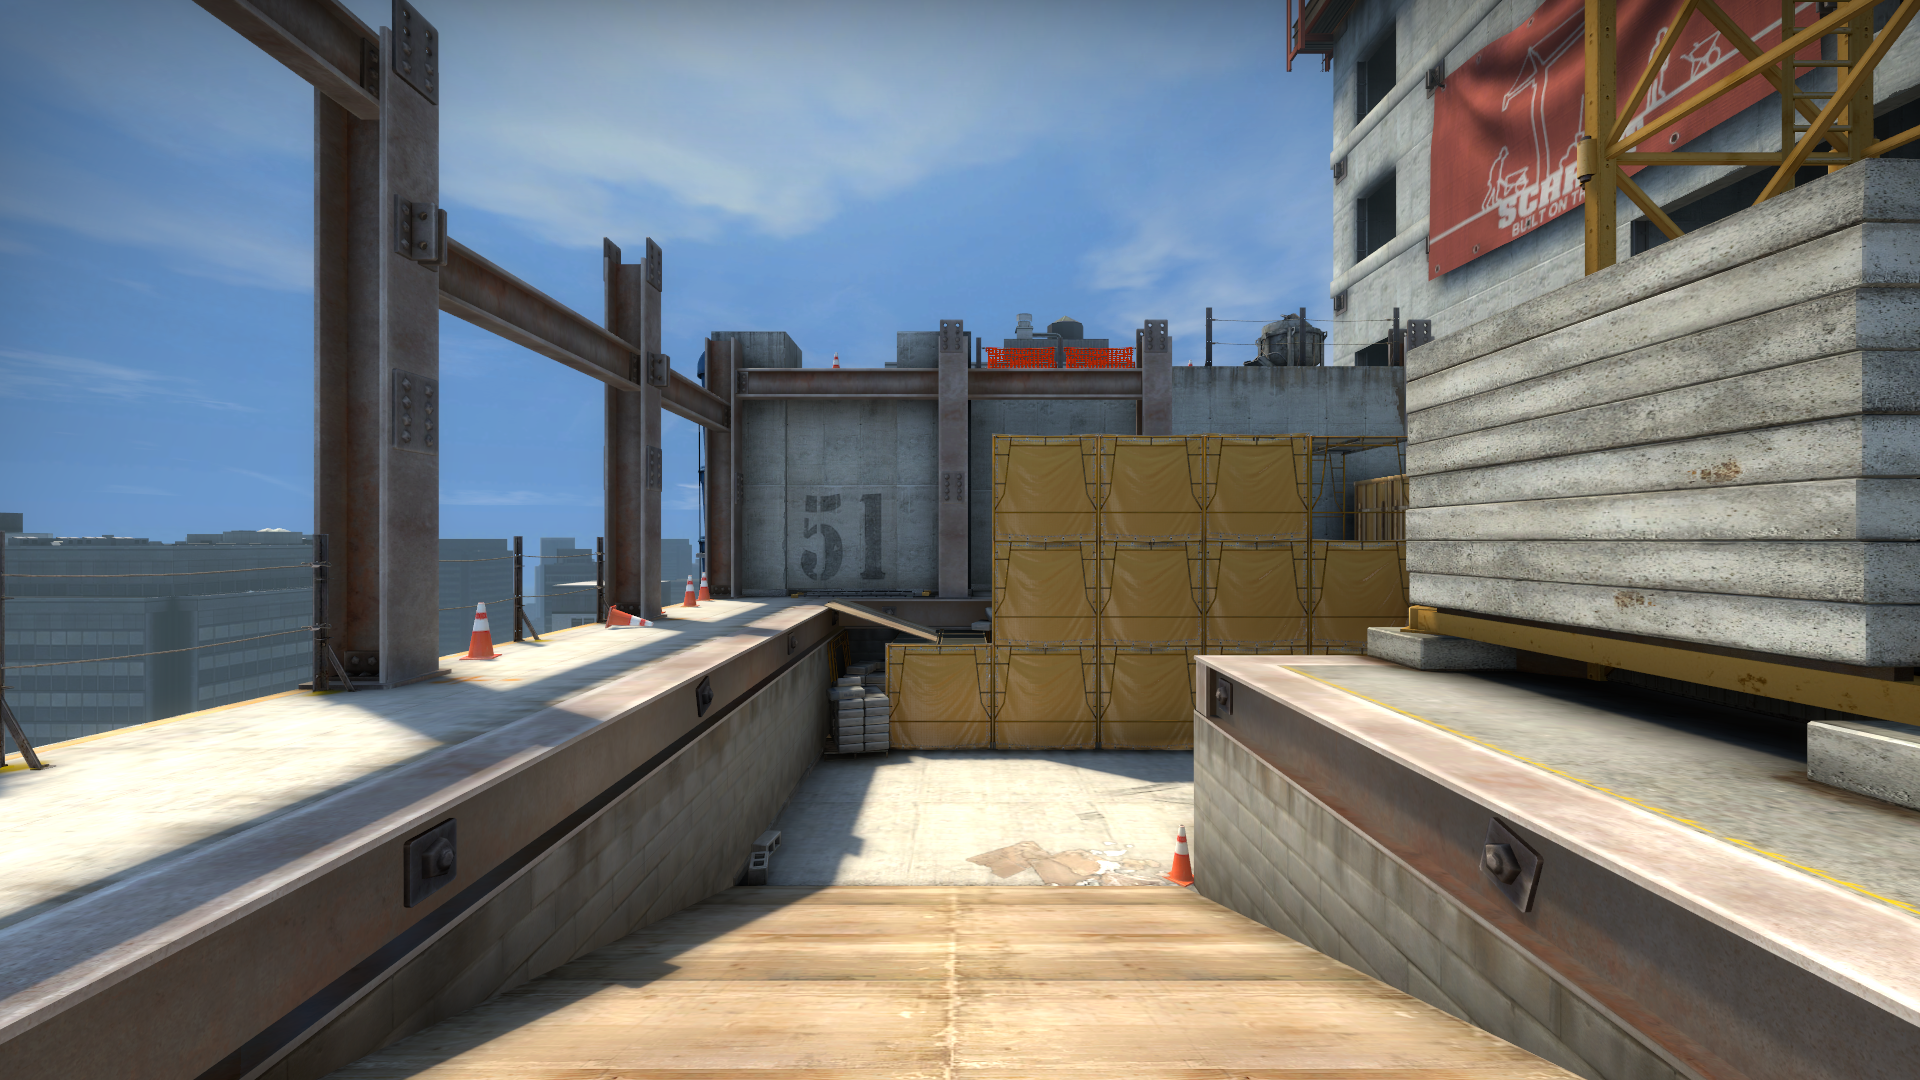
Map: de_vertigo